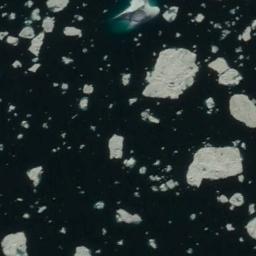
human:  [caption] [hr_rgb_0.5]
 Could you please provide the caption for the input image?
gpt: Many large and small non-adhesive ice cubes float on the blue sea .

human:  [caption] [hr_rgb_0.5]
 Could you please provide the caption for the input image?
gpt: There are many ice on the deep green sea .

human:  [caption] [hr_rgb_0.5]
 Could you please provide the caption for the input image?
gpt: There are sea ice of different shapes and sizes .

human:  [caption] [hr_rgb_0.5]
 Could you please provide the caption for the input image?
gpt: A lot of sea ice of different sizes floats in the deep blue sea .

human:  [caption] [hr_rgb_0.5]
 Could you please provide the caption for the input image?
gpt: There are many pieces of sea ice .